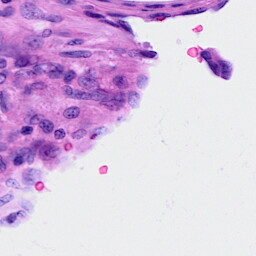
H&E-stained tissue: Ovarian